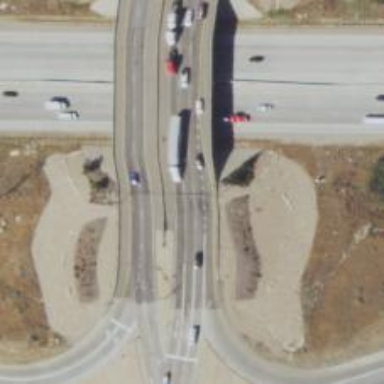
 carrying trunk road. It is Diverging Diamond Interchange."